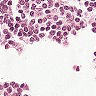
Metastatic tissue present: no